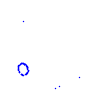
Particle: proton